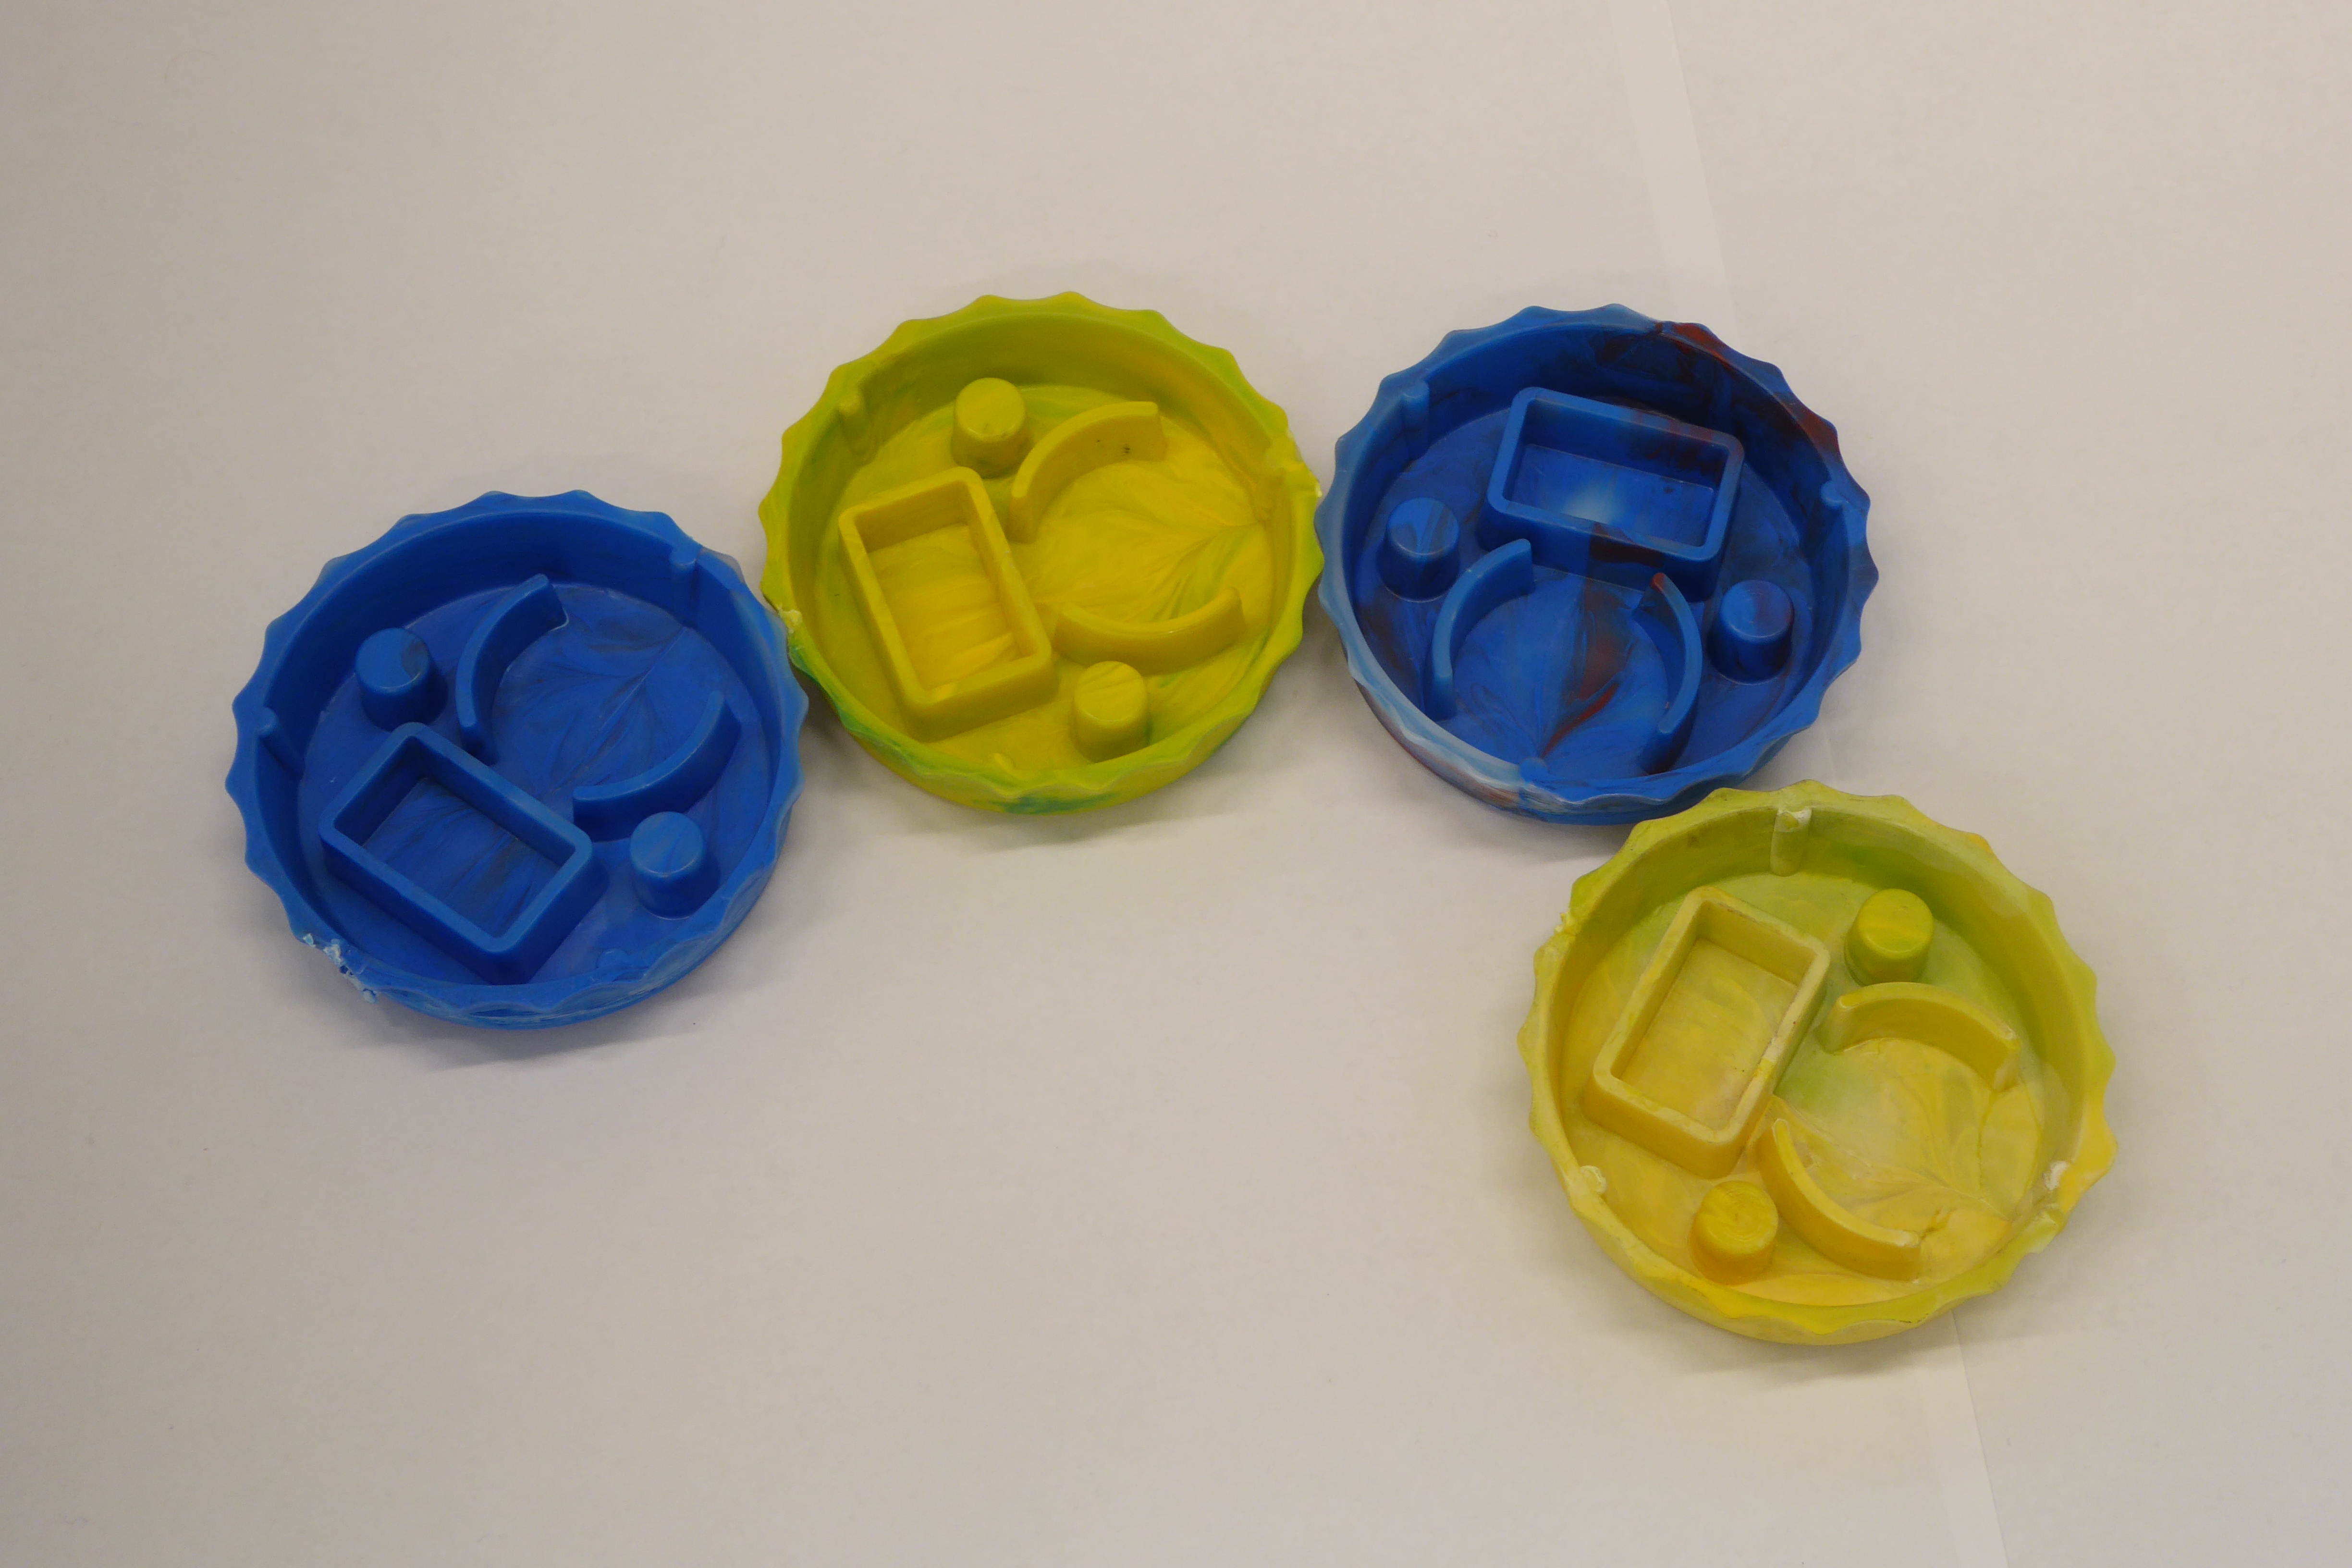
Label: Bottle Opener - Cover